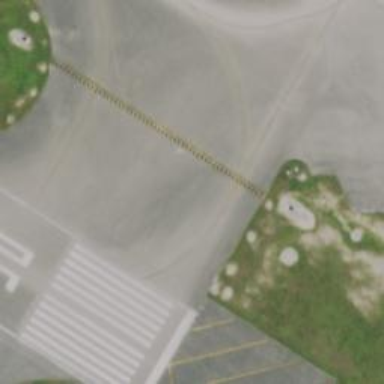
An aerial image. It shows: Image of taxiway at airport.